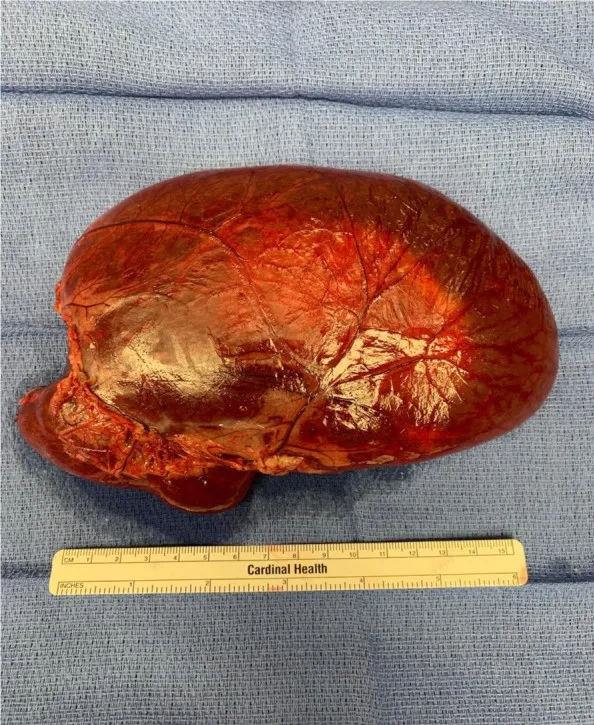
After careful separation from the tail of the pancreas, the cyst was removed intact and sent to pathology.
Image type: medical_photograph (other_medical_photograph)